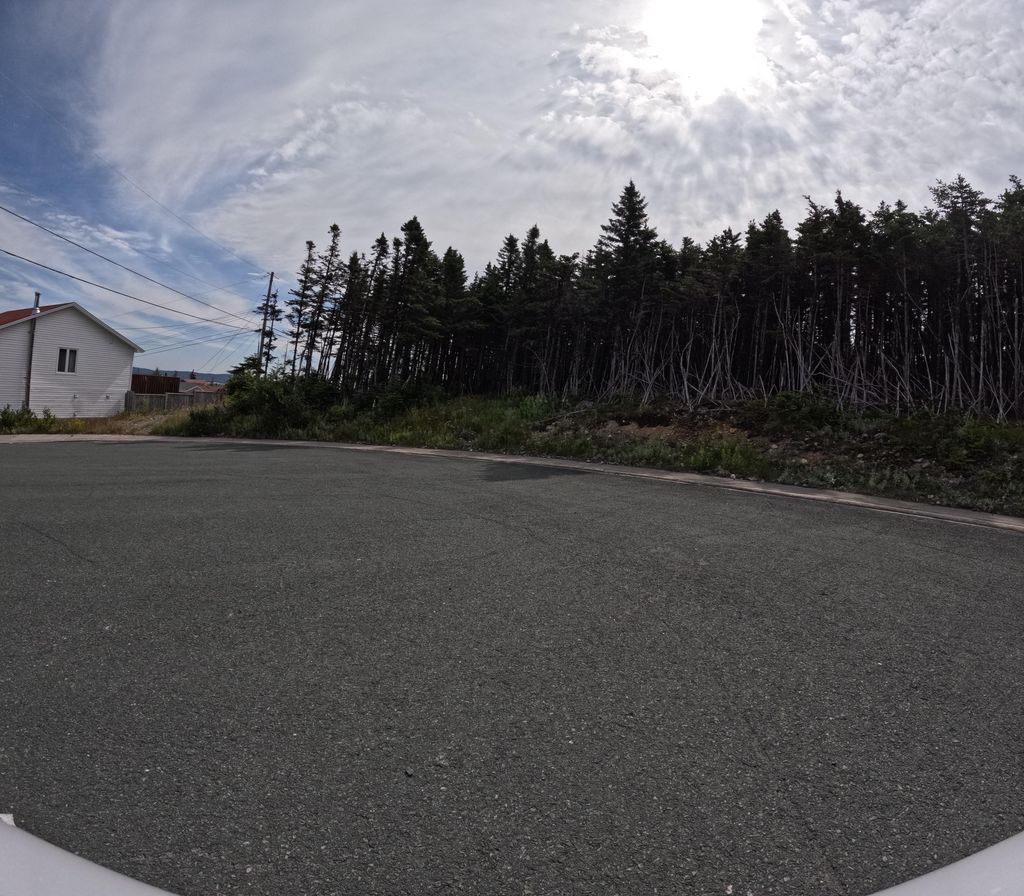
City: st_johns